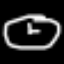
Label: clock